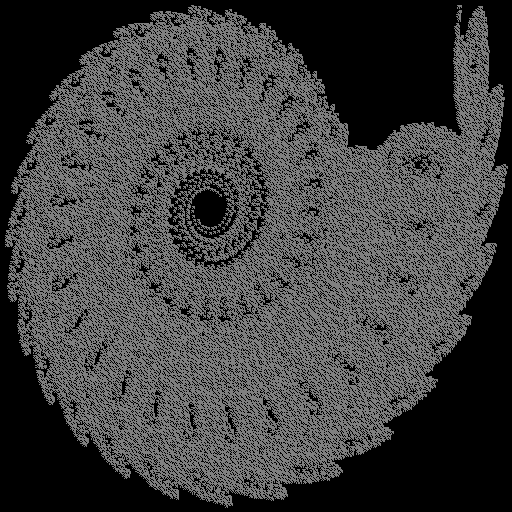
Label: ammonite